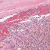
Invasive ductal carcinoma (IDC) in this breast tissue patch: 0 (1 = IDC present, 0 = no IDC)